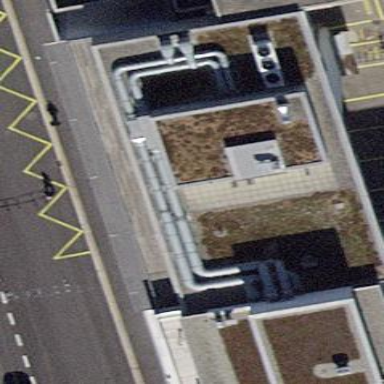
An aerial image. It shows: Office building.